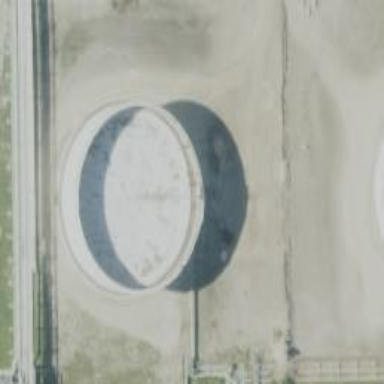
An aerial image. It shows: Storage tank which is man-made.